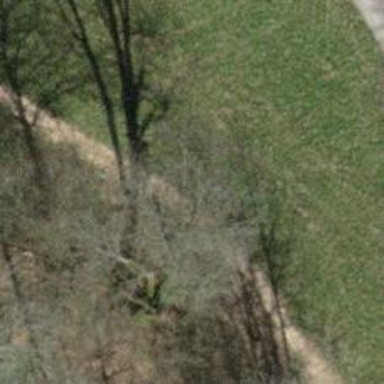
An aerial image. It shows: Footway with surface made of woodchips.